Interaction volume radius: 5 \u00c5
Interaction volume height: 40 \u00c5
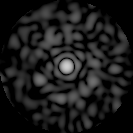
Disorder parameter: 0.8379